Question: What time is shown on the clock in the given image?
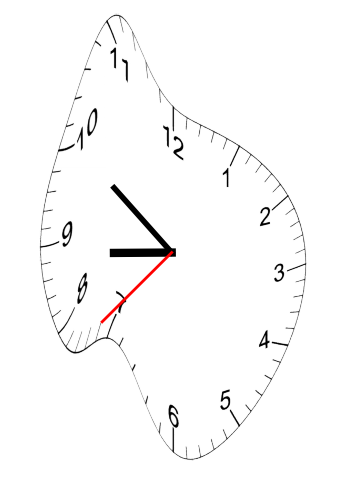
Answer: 08:50:37